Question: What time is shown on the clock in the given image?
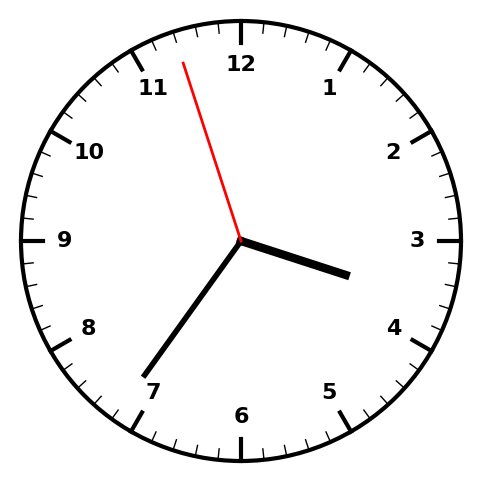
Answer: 03:35:57